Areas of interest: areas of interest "Car Dealership"
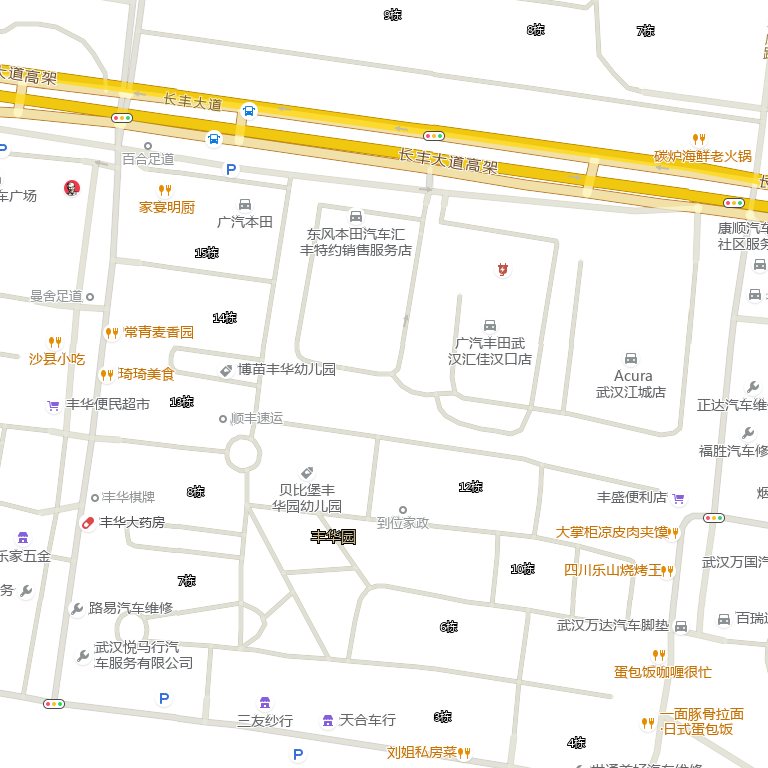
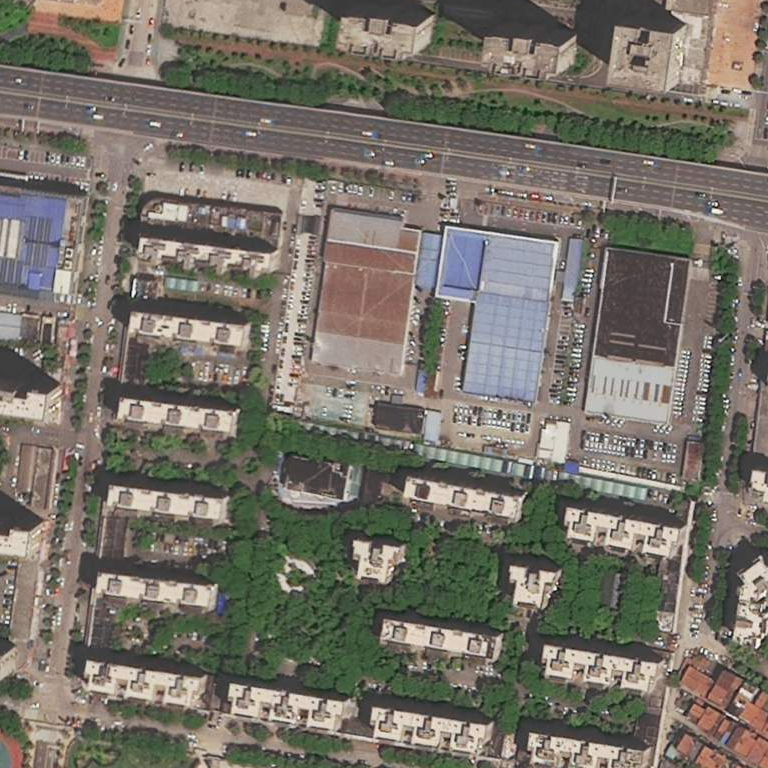